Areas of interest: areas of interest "Nanchang Hangkong University Qianhu Campus Football Field"
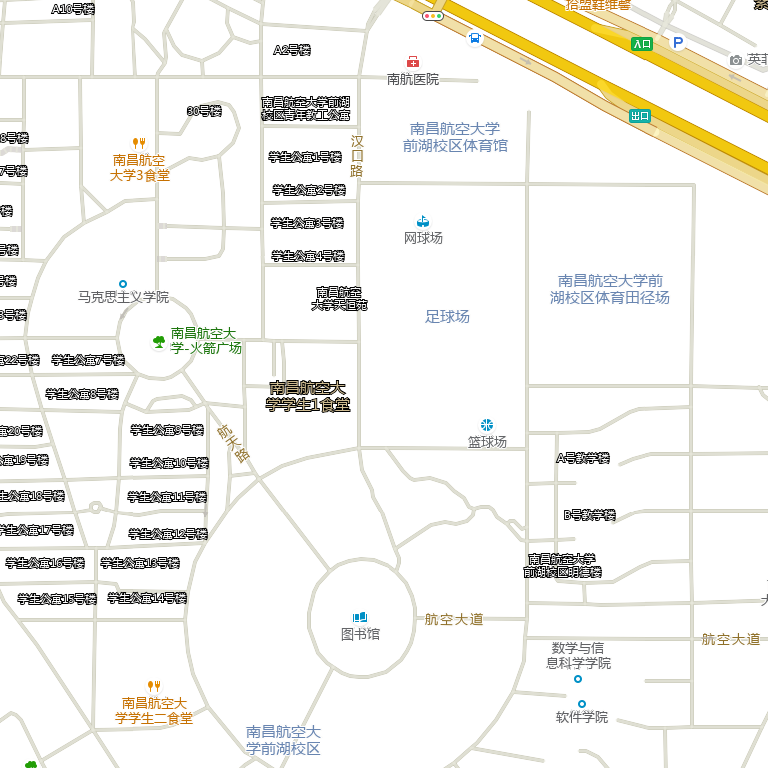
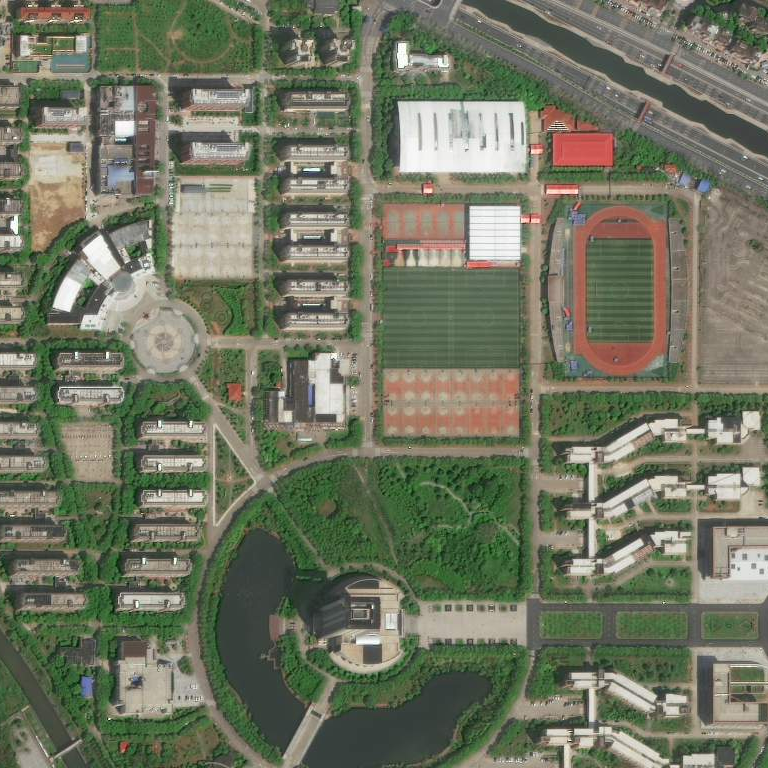